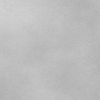
Atmospheric dust classification: dusty